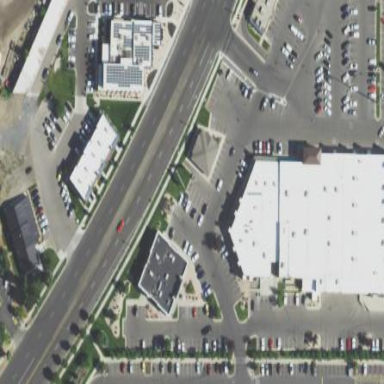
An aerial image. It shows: Commercial building.